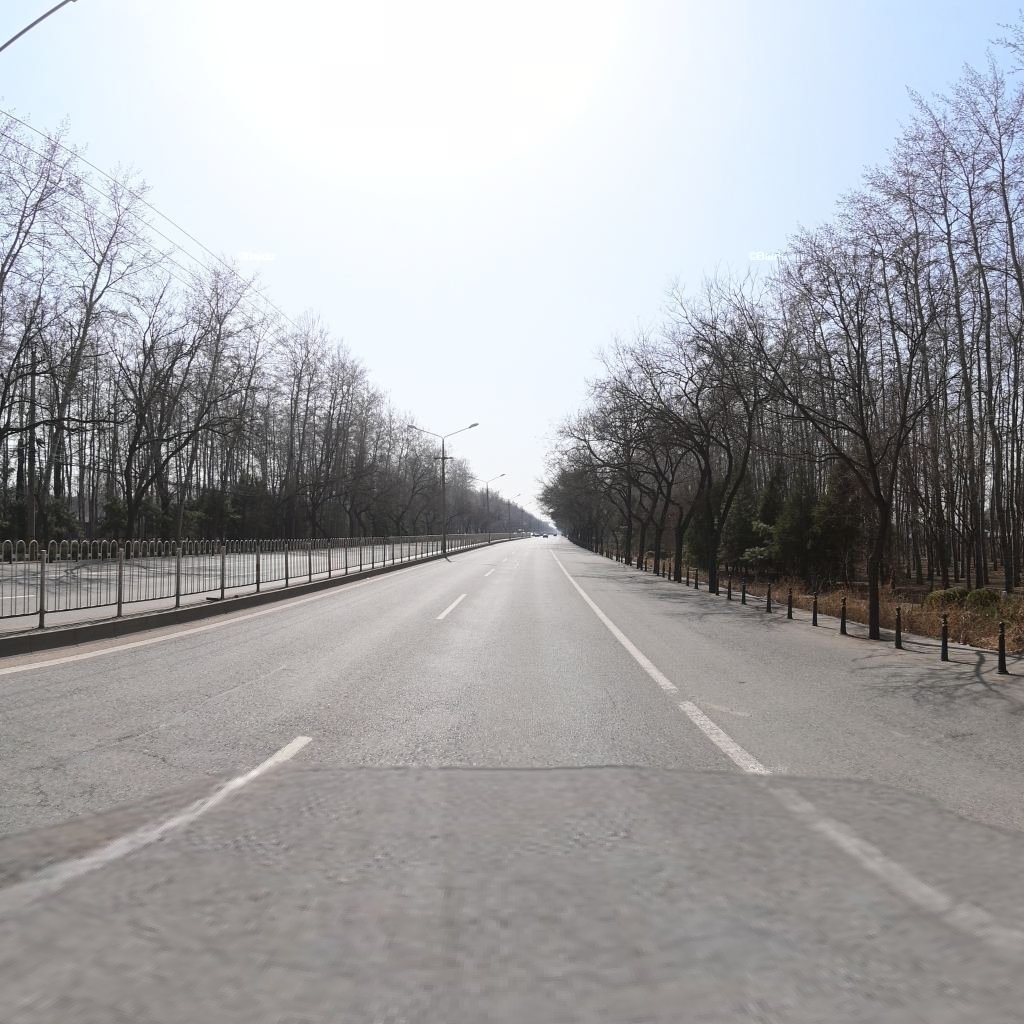
Region: Chaoyang
Road damage annotations: alligator crack, longitudinal crack